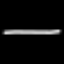
Label: line